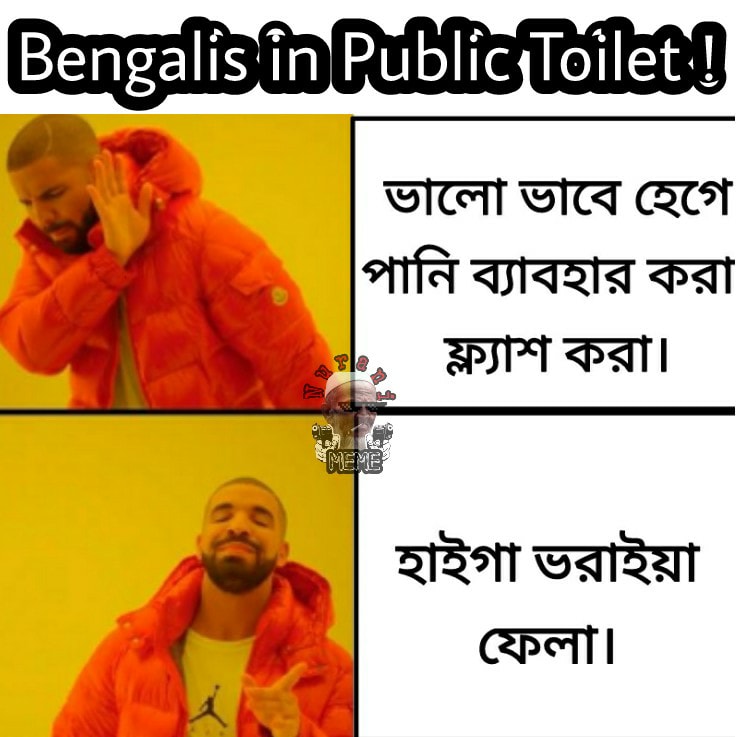
Caption: Bengalis in Public Toilet !   ভালো ভাবে হেগে পানি ব্যবহার করা ফ্ল্যাশ করা ।    হাইগা ভরাইয়া ফেলা ।
Label: hate